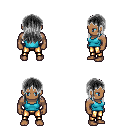
a pixel art fantasy rpg character, male body template, human, dark skin, teal pirate shirt, gold greaves, gray unkempt hairstyle, four views (front, back, left, right), 2x2 character sprite sheet, small pixel art, hard edges, no anti-aliasing